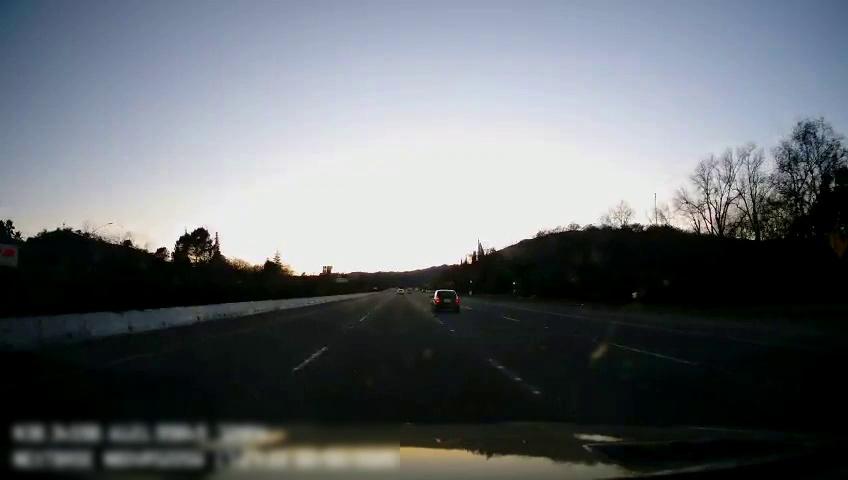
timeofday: Day
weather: Cloudy
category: Drivable Space
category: Vehicles | Car
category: Lanes | Current Lane
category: Lanes | Current Lane
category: Lanes | Alternate Lane
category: Lanes | Alternate Lane
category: Traffic | Signs